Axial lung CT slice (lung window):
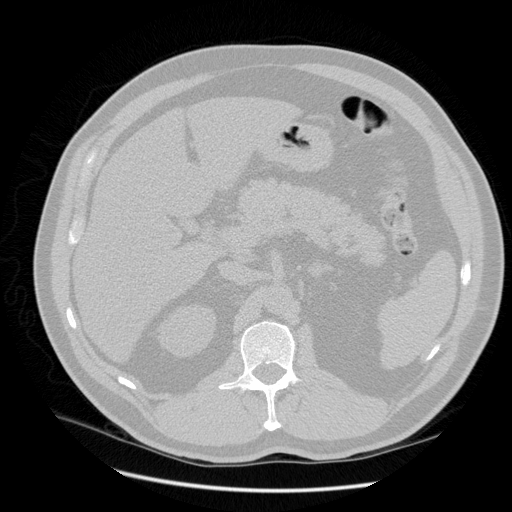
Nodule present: no